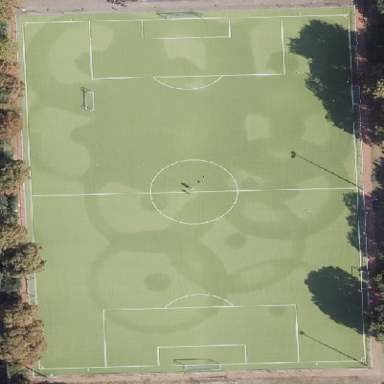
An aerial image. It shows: Soccer pitch designated for leisure and sports activities.